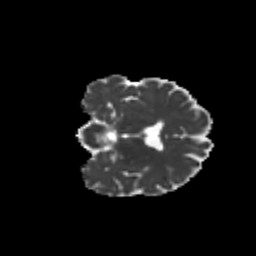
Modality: MD
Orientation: coronal
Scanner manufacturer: siemens
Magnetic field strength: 3 T
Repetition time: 9.2 s
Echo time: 0.084 s